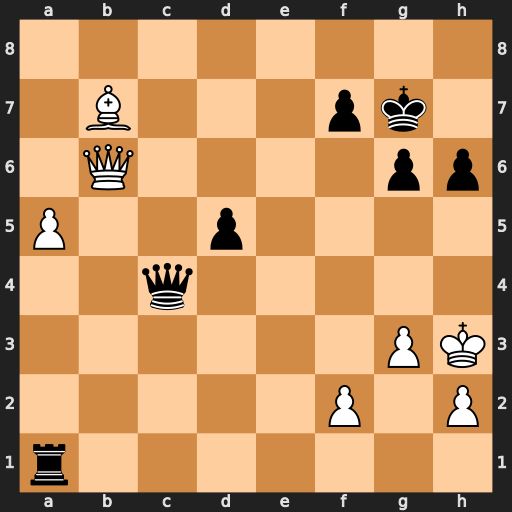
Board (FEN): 8/1B3pk1/1Q4pp/P2p4/2q5/6PK/5P1P/r7
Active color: w
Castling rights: -
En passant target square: -
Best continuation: Qb2+ f6 Qxa1